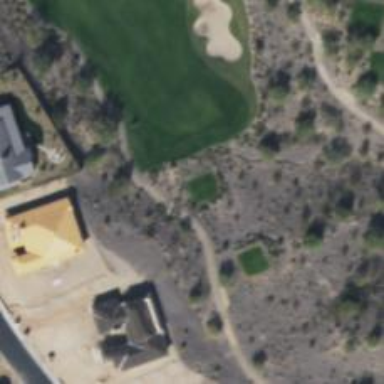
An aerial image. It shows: Path for both roads and golfers.